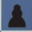
Piece: bP